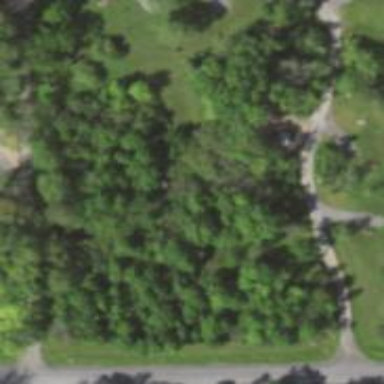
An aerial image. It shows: Campsite with picnic table.